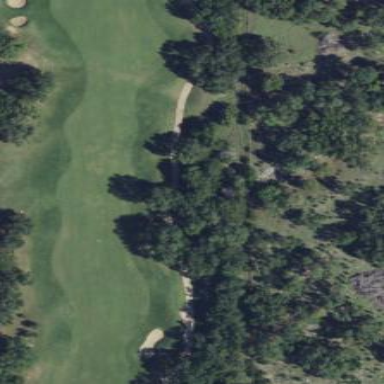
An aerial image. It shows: Scenic golf fairway.